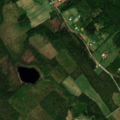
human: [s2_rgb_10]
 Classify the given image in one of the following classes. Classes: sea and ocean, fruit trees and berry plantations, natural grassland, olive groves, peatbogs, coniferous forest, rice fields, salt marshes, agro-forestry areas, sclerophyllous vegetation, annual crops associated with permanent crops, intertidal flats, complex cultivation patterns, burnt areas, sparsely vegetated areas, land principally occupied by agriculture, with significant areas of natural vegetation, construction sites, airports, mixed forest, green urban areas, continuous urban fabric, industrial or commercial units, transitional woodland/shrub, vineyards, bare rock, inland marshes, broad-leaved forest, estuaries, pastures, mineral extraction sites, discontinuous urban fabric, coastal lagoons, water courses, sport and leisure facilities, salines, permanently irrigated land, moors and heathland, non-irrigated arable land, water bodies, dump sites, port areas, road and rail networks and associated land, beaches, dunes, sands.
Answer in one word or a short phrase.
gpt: land principally occupied by agriculture, with significant areas of natural vegetation, coniferous forest, mixed forest